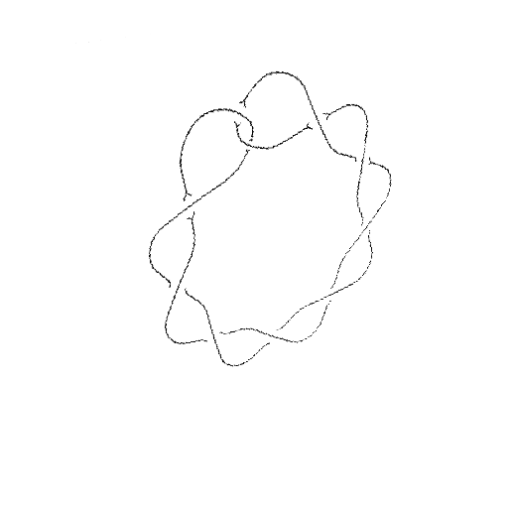
Crossing number: 10